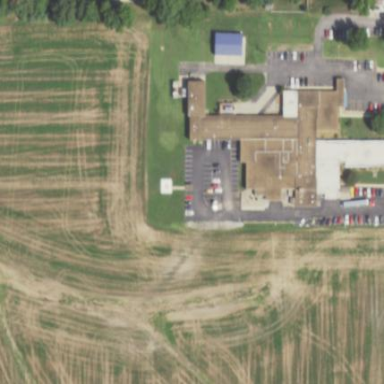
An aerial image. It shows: Hospital building.